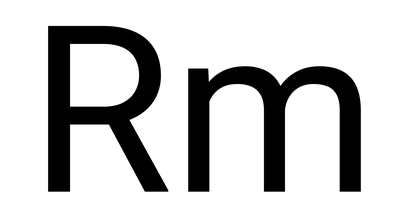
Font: Roboto_Regular